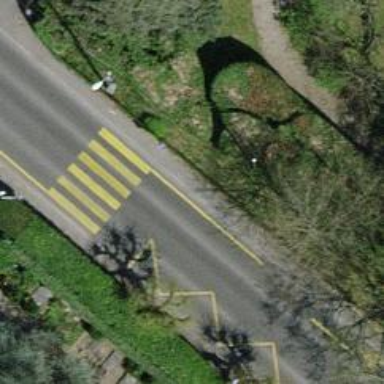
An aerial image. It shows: Asphalt sidewalk leading to public transport platform.